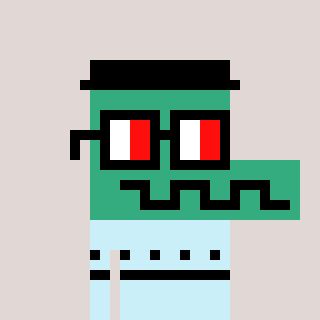
a pixel art character with square glasses with black frames and red eyes, a crocodile-shaped head and a cold-colored body on a warm background